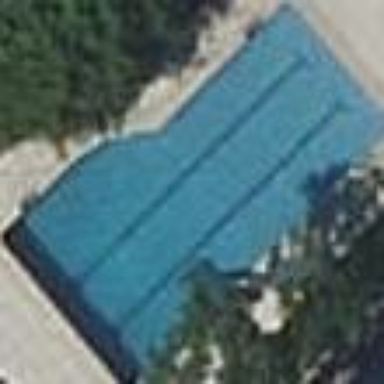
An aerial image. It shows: Swimming pool located in leisure land.